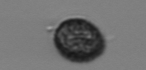
Label: Pseudochattonella_farcimen